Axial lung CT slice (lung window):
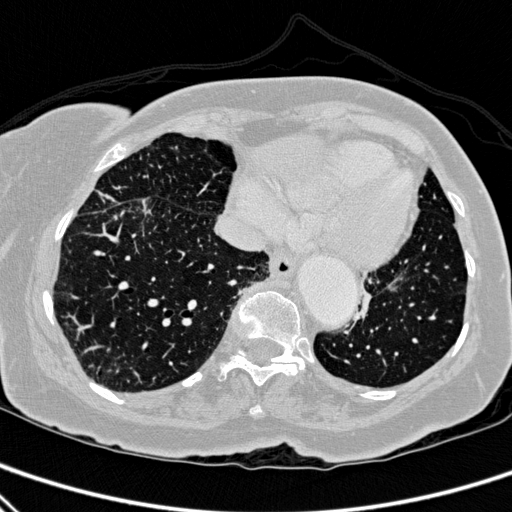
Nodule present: no